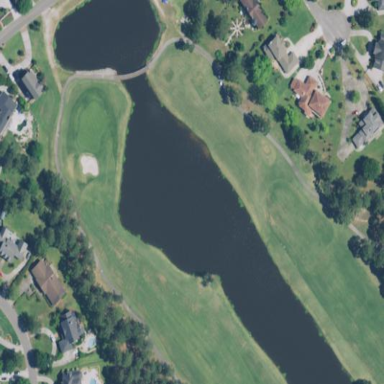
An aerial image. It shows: Water hazard on golf course. The hazard is natural water feature.